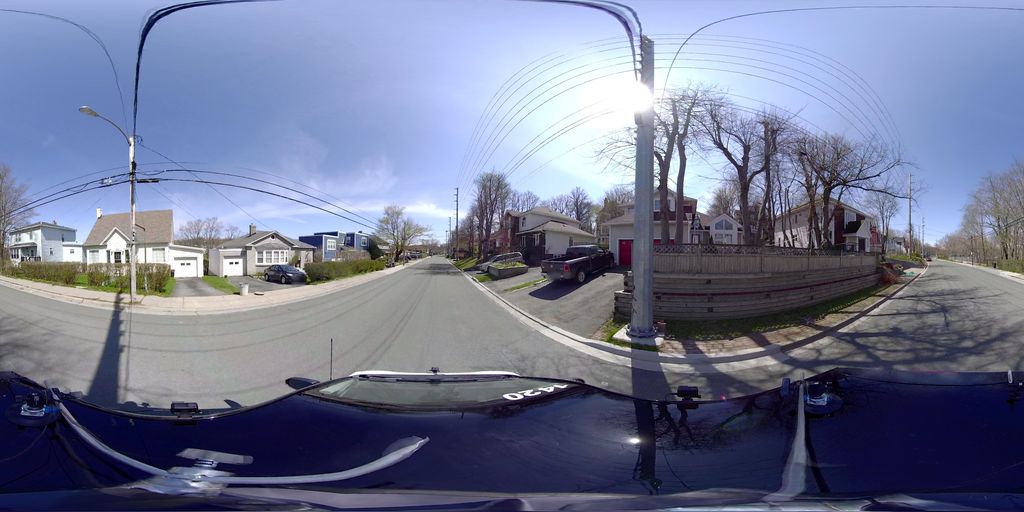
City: st_johns